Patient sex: F
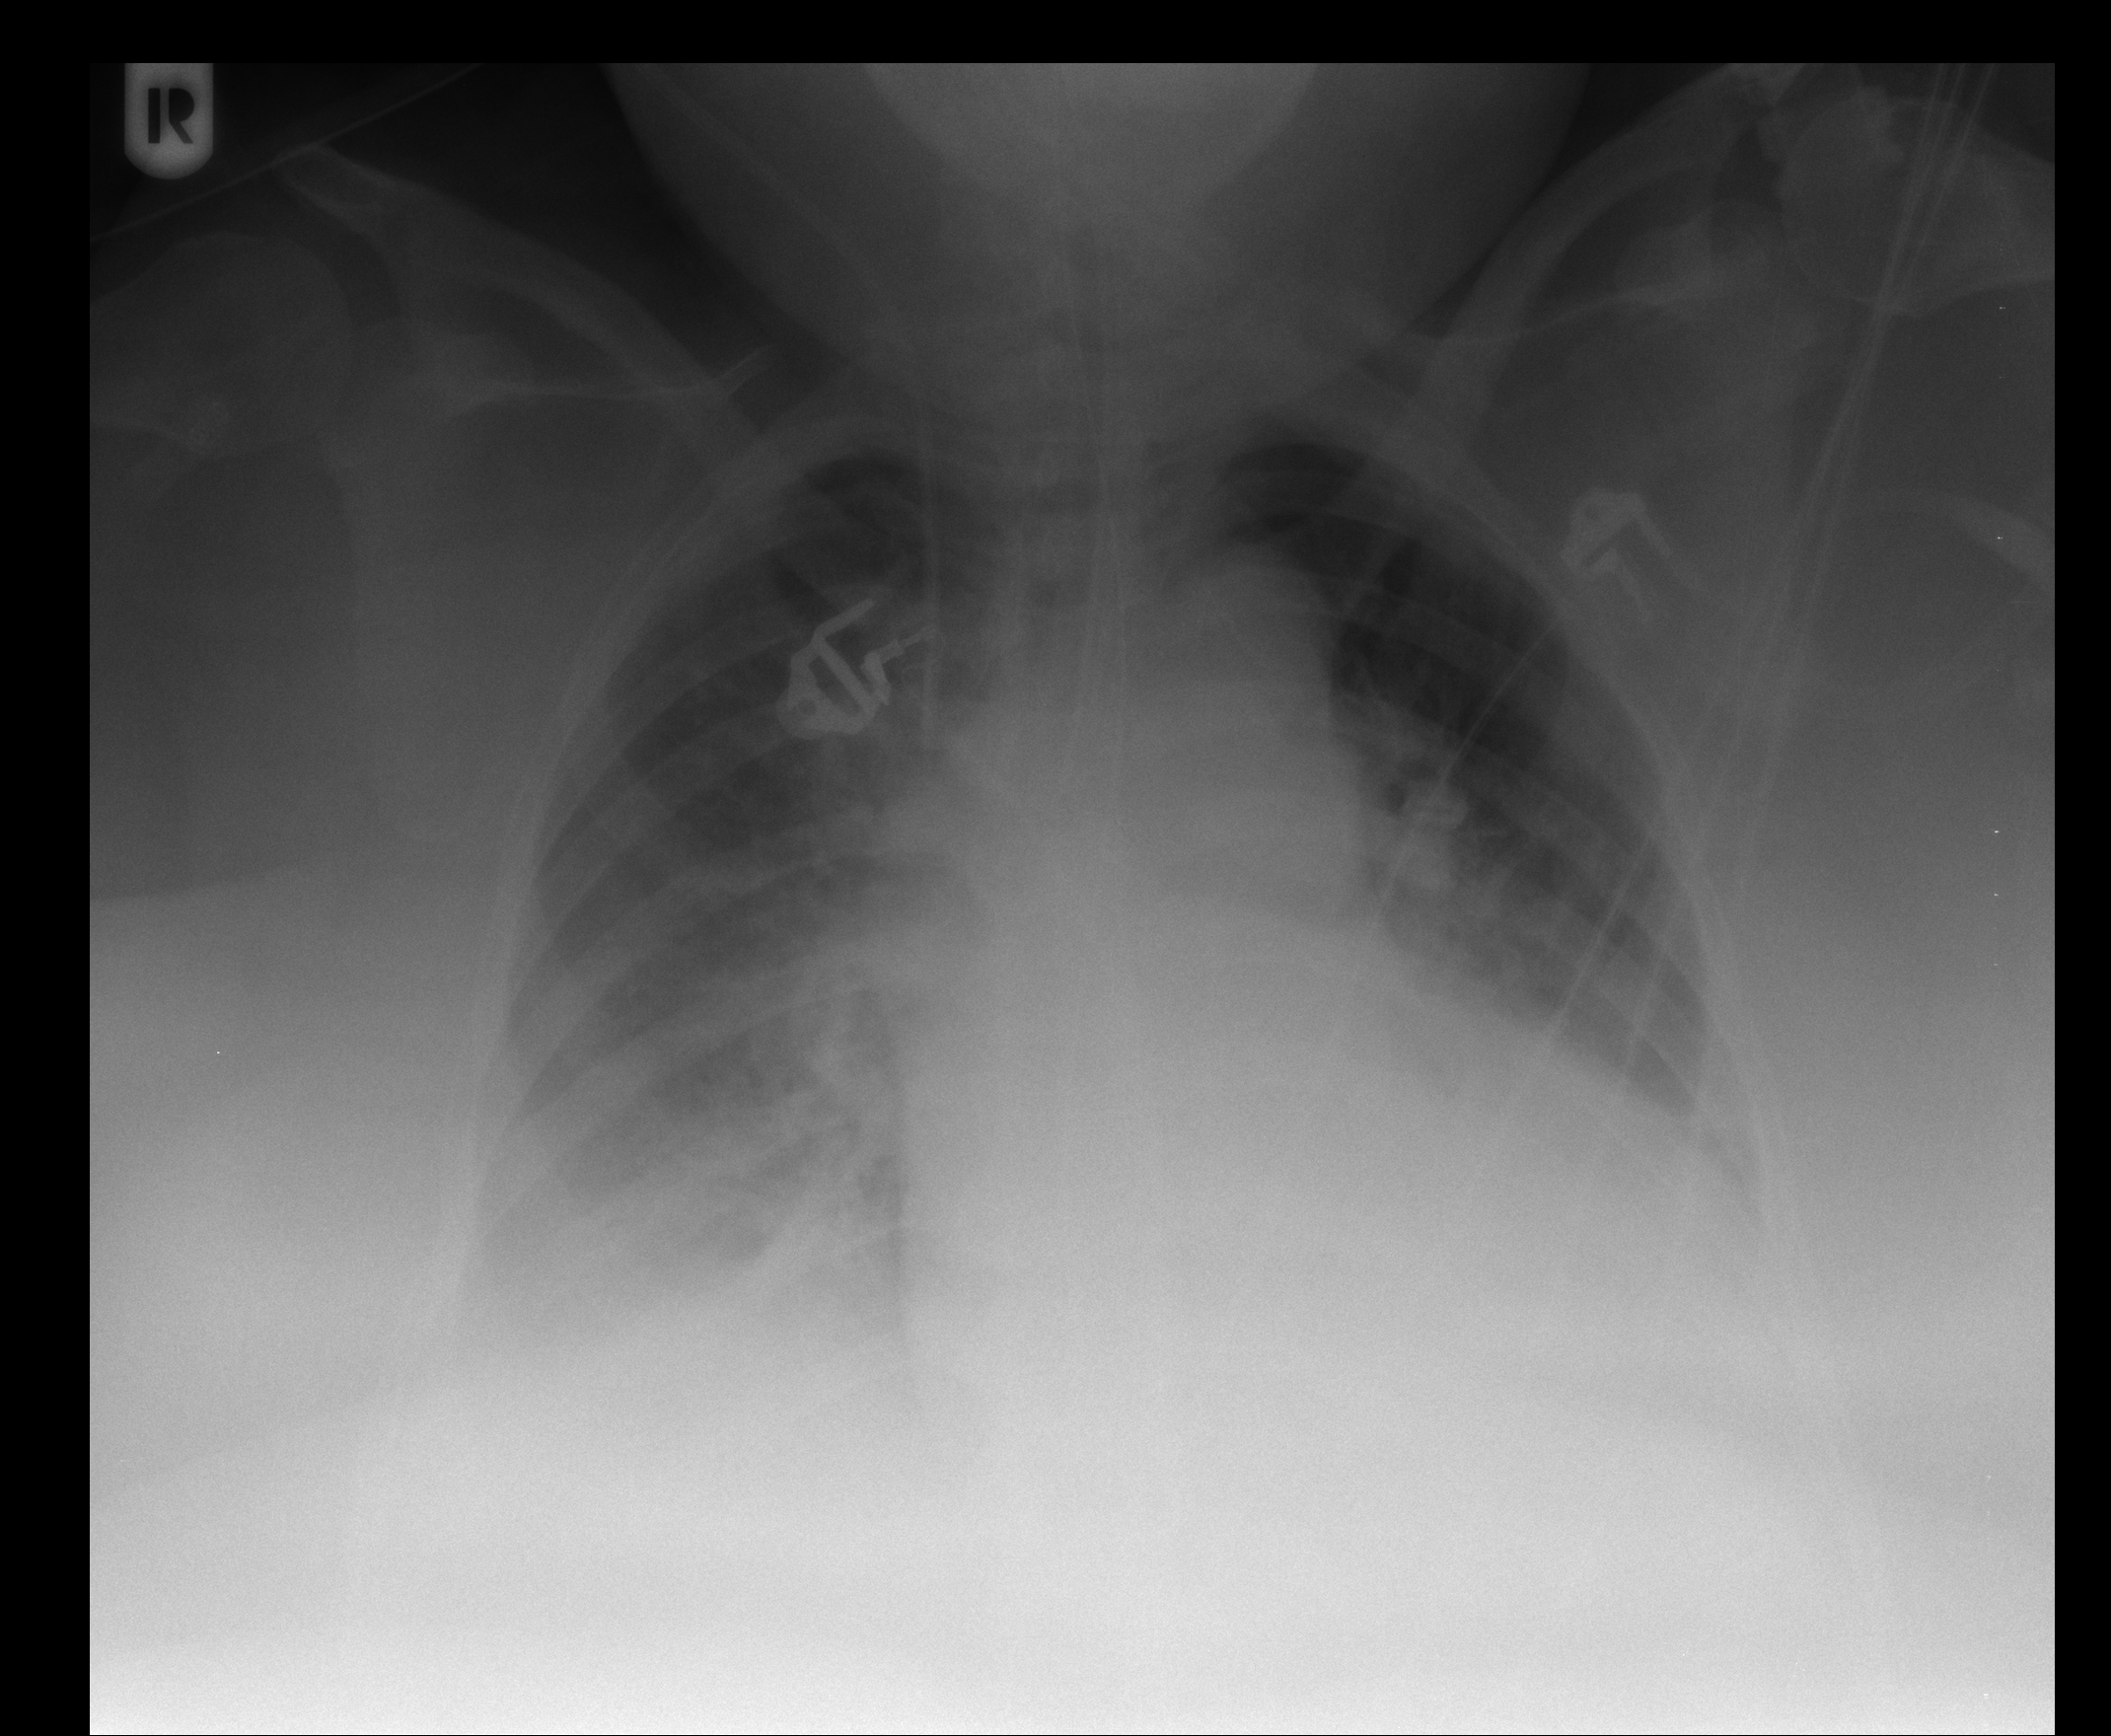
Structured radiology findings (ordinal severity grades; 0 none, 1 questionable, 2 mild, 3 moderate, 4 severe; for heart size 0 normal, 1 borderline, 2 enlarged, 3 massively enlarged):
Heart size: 2
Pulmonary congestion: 2
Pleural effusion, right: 2
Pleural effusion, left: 0
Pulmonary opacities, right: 1
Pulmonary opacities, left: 1
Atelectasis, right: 2
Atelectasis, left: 2